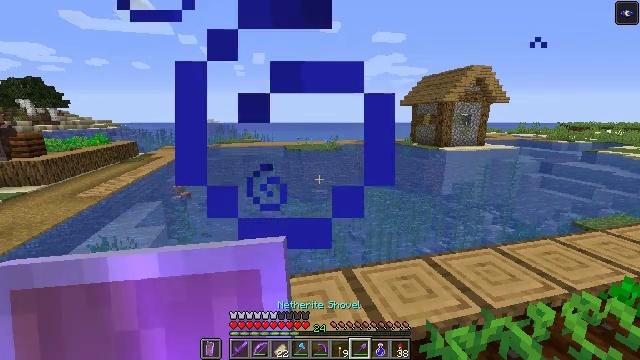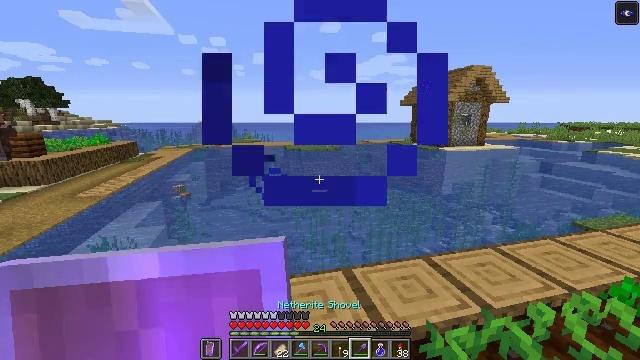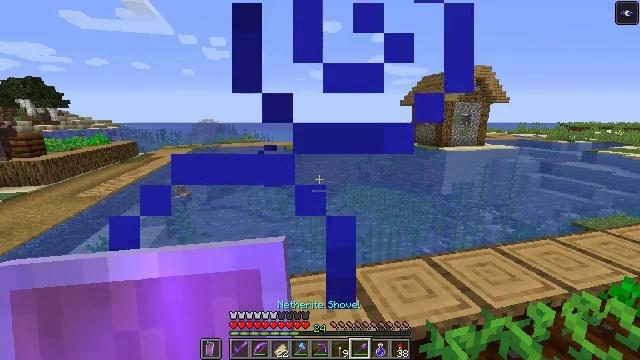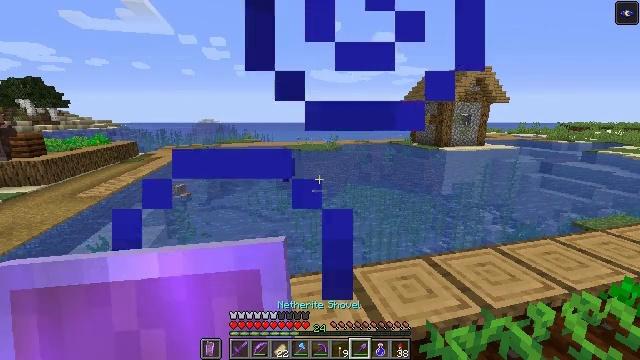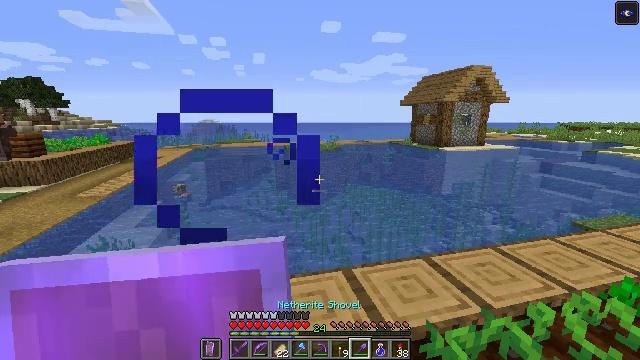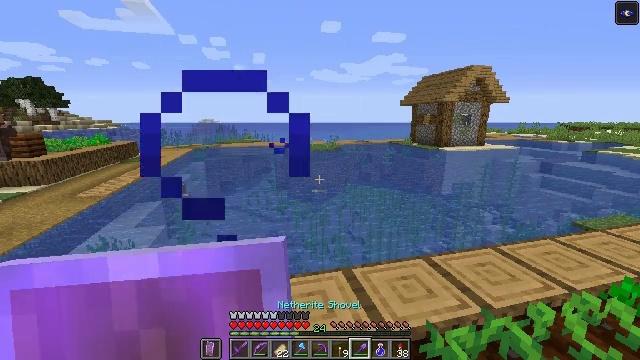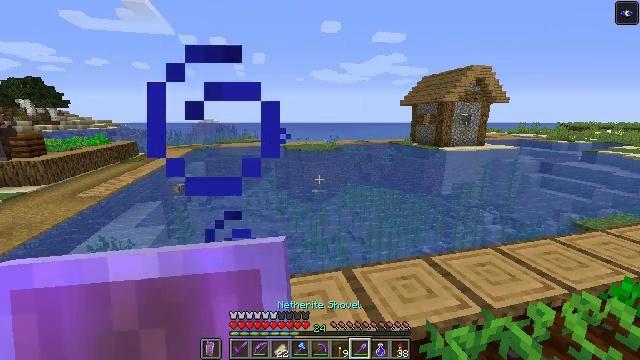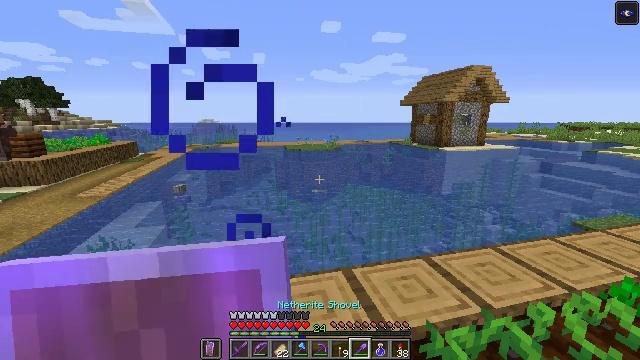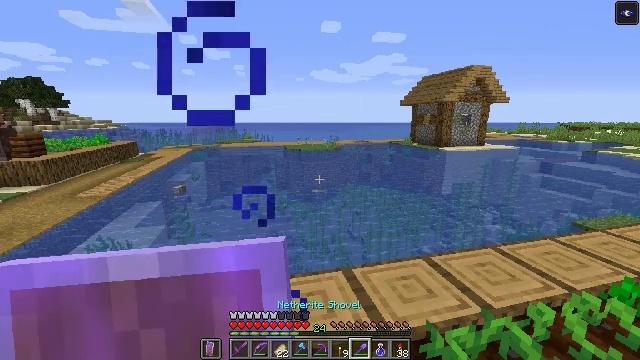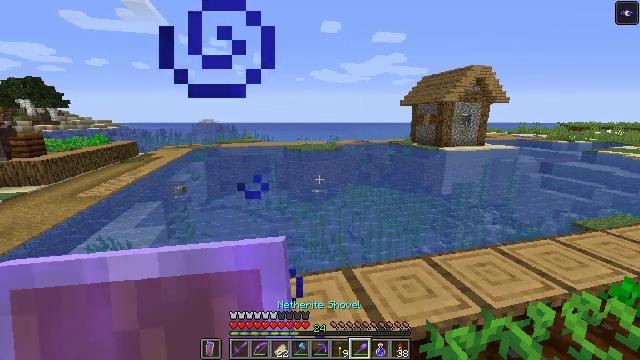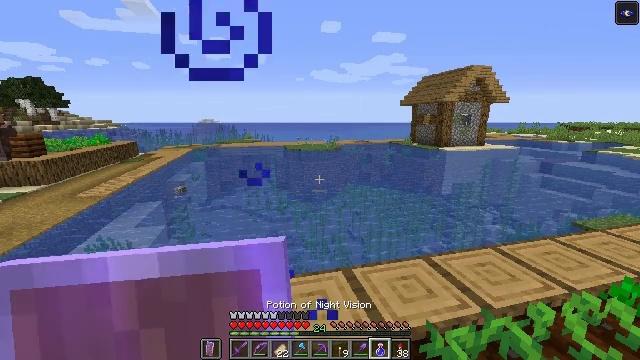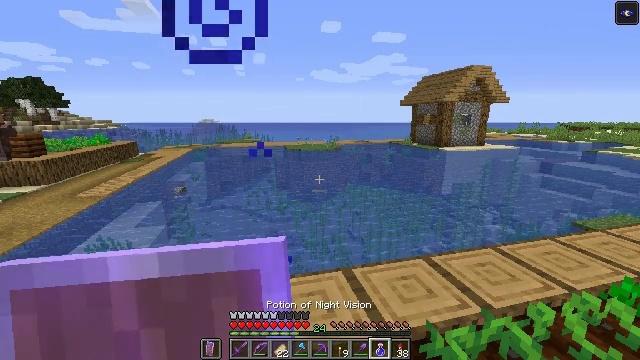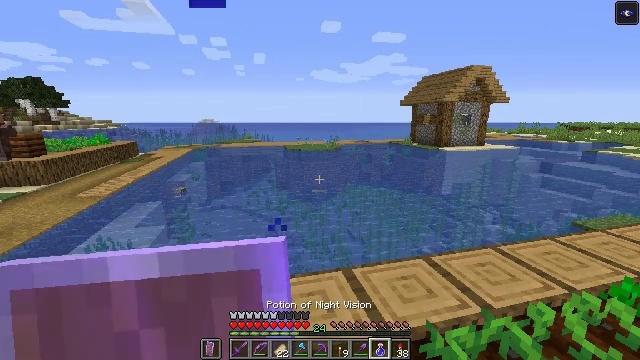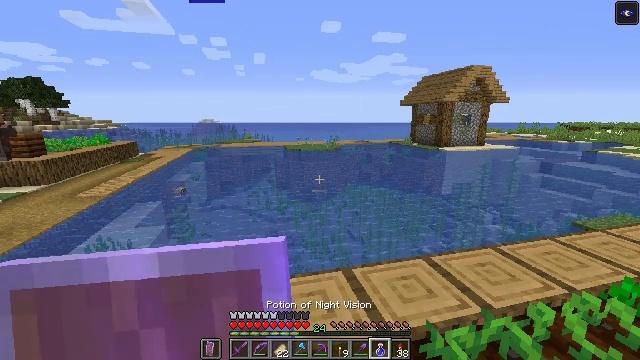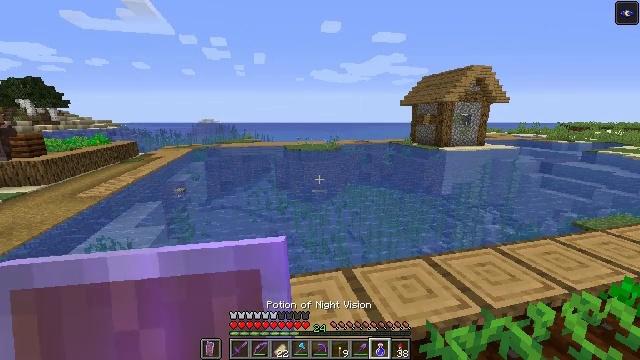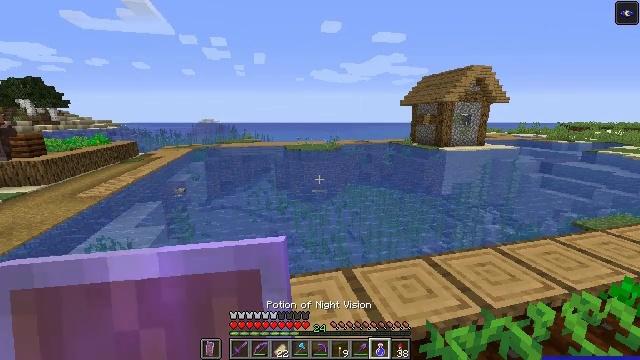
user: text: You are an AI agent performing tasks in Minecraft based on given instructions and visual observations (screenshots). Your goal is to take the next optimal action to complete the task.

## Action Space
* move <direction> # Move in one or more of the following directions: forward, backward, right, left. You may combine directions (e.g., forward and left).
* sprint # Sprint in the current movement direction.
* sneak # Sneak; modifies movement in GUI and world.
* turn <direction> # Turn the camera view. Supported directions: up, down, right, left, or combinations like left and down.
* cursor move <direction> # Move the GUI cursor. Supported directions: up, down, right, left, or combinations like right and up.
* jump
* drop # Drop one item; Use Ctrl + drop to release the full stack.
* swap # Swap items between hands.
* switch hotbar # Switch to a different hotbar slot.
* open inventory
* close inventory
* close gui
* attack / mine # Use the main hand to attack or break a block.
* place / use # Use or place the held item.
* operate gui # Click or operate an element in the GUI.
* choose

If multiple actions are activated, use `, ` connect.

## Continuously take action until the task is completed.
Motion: motion action
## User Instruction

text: Remove a beetroot from the inventory.
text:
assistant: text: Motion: no_op
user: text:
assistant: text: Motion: no_op
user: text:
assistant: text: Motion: no_op
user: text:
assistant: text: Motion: no_op
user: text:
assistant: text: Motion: no_op
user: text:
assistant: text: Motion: no_op
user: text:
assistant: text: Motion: no_op
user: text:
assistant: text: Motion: no_op
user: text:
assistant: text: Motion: no_op
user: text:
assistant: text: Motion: no_op
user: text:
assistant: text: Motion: no_op
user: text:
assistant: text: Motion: no_op
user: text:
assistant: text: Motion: no_op
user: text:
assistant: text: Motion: no_op
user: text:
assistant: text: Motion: no_op
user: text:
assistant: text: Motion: no_op
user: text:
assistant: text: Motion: no_op
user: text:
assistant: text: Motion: no_op
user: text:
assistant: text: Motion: no_op
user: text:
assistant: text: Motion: no_op
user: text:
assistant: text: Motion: no_op
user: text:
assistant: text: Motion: no_op
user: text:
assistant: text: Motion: no_op
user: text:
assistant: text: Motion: turn right
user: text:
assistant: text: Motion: turn right and down
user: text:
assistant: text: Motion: no_op
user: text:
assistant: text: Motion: no_op
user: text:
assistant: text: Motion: no_op
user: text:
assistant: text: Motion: turn right and down
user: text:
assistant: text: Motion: turn right and down